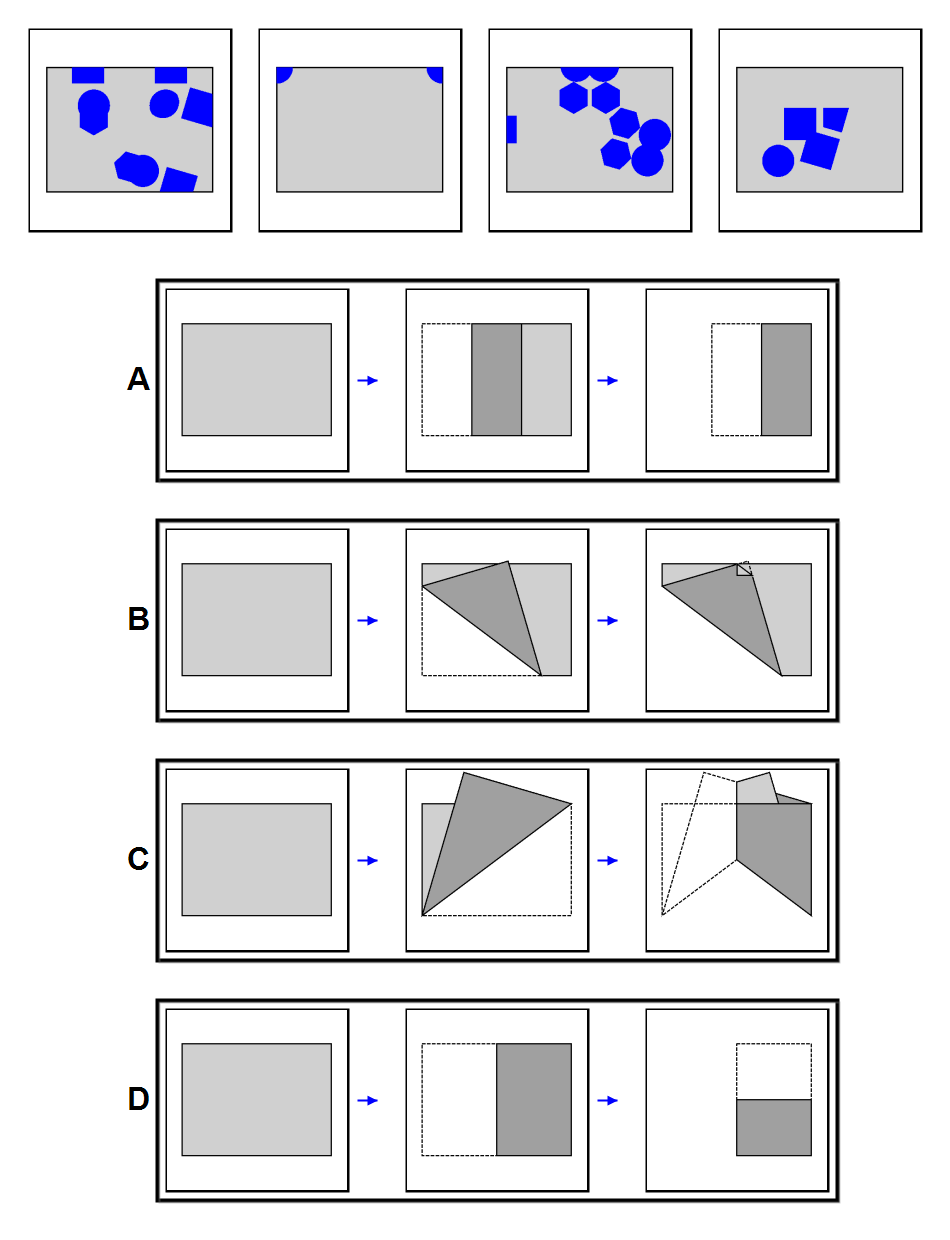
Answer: C